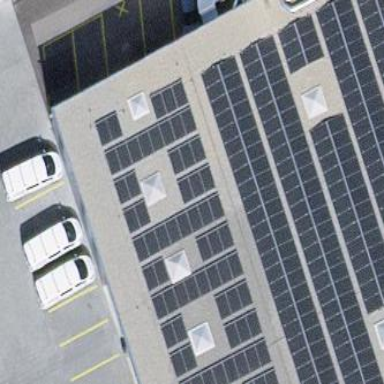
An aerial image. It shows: Solar power generator.